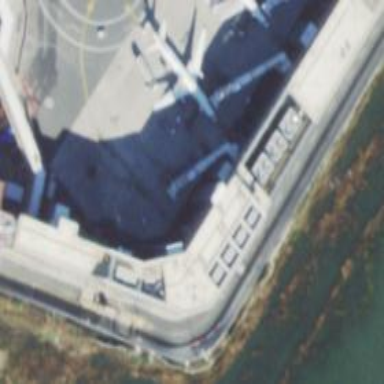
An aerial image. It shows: Airport gate.